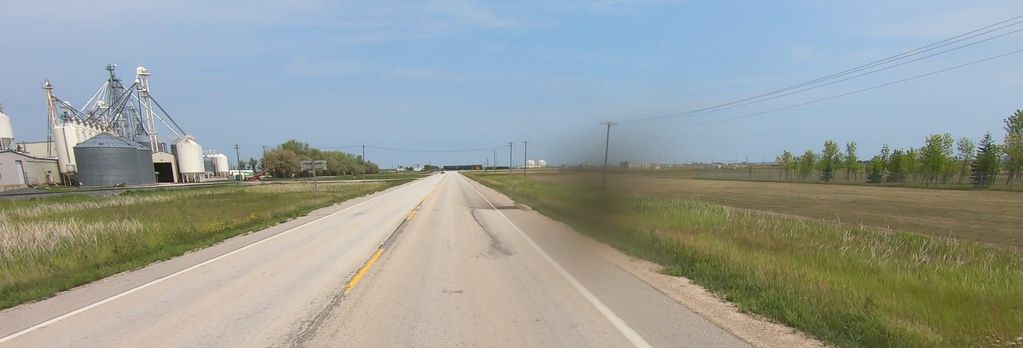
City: winnipeg